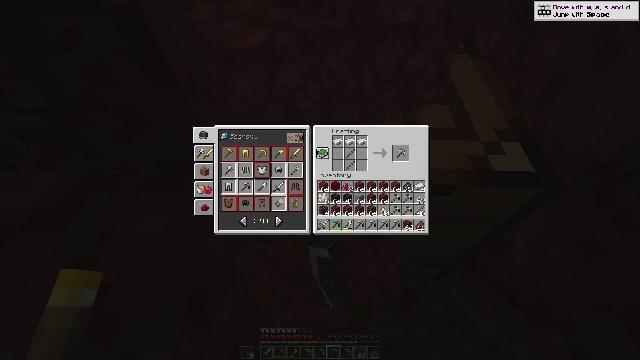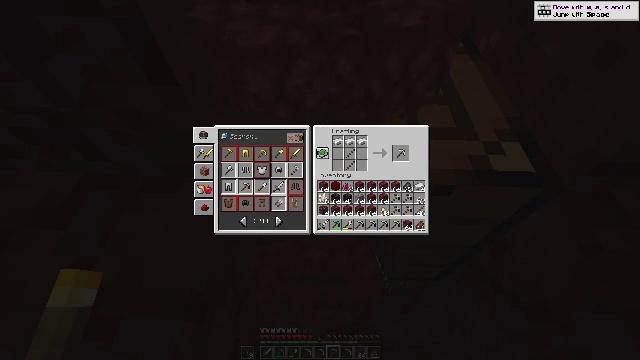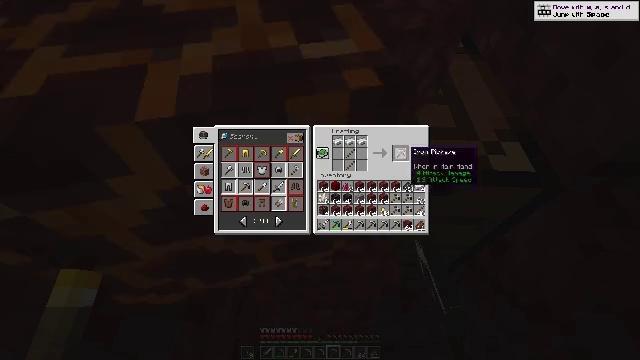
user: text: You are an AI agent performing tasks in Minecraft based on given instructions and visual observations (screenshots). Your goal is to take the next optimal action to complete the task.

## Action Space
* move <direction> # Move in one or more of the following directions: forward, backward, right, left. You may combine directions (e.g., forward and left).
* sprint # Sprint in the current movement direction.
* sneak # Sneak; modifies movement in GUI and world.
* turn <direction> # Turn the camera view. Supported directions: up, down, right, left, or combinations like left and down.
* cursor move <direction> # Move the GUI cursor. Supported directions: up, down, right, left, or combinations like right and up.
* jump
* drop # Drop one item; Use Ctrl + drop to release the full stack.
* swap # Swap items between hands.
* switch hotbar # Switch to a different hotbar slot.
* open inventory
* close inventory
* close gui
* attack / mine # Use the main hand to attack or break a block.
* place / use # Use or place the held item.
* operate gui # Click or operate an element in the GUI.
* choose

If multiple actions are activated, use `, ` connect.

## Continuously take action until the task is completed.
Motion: motion action
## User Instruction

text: Remove a magma block from the inventory.
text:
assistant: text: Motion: turn up
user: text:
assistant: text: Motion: turn up
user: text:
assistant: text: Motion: no_op